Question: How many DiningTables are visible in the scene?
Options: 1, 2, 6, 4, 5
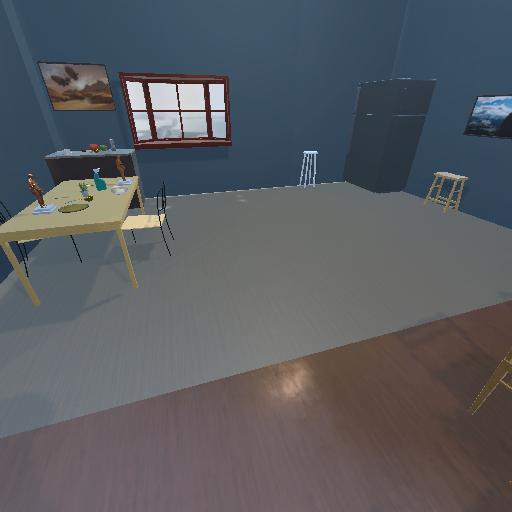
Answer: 1